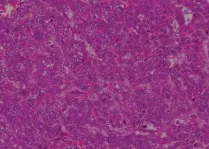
HE and immunohistochemical staining of the resected specimen. Immunohistochemical staining.Myogenin.
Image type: pathology (immunostaining)